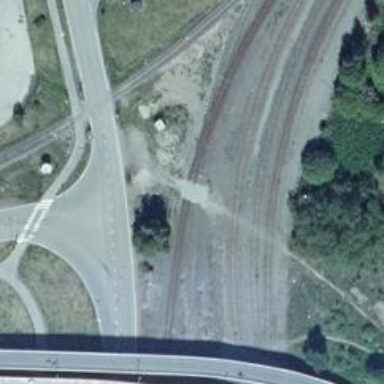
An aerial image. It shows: Railway spur service.